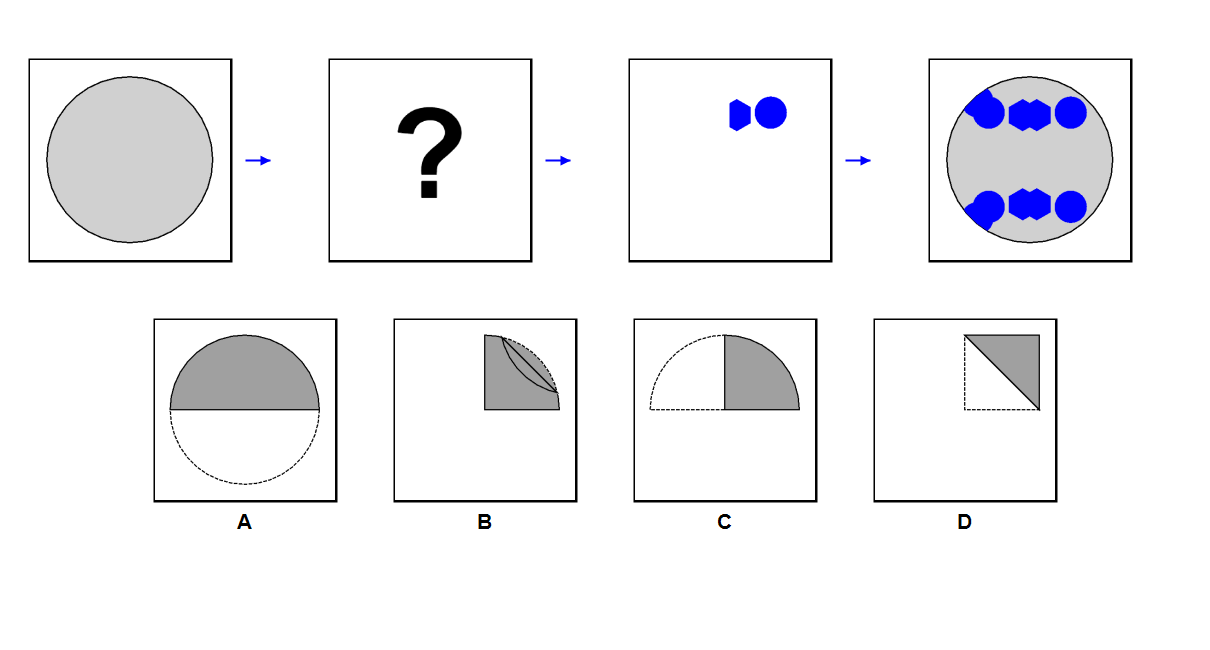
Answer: D